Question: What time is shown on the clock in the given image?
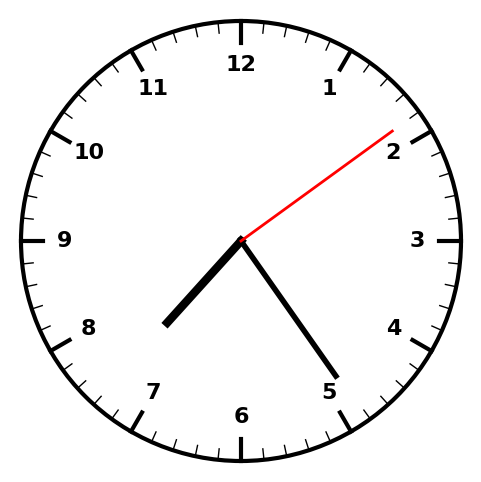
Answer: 07:24:09